Question: I am new to unity and practicing transform movements on camera. The code for the c# script that I am applying on it is.
'''
using UnityEngine;
using System.Collections;
using System.Collections.Generic;
public class HelloWorld : MonoBehaviour {
public float speed = 2f;
// Use this for initialization
void Start () {
}
// Update is called once per frame
void Update () {
transform.Translate(new Vector3(speed,0,transform.position.z) * Time.deltaTime);
}
}
'''
but the console is showing errors stating:

I searched for the problems and managed to get that the debugger is unable to get any thing from top of stack. But i am unable to figure out how its related to particular code and where actual problem exist?
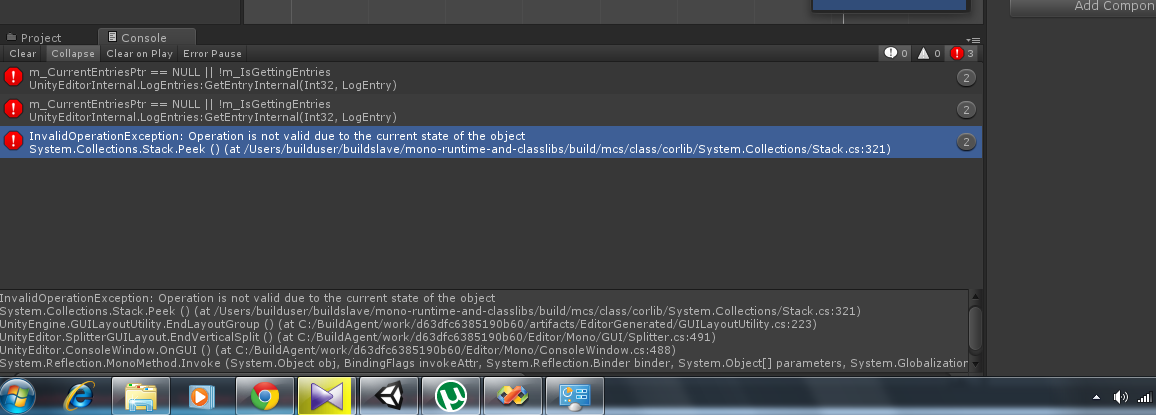
Answer: '''
transform.Translate(Vector3.right * speed * Time.deltaTime);
'''